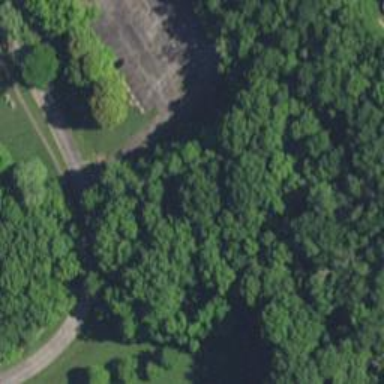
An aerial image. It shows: Grassy area designated as disc golf tee.